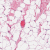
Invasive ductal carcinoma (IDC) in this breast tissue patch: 0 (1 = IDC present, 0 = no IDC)